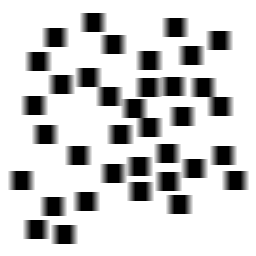
Squares: 36
Triangles: 0
Stars: 0
Total shapes: 36